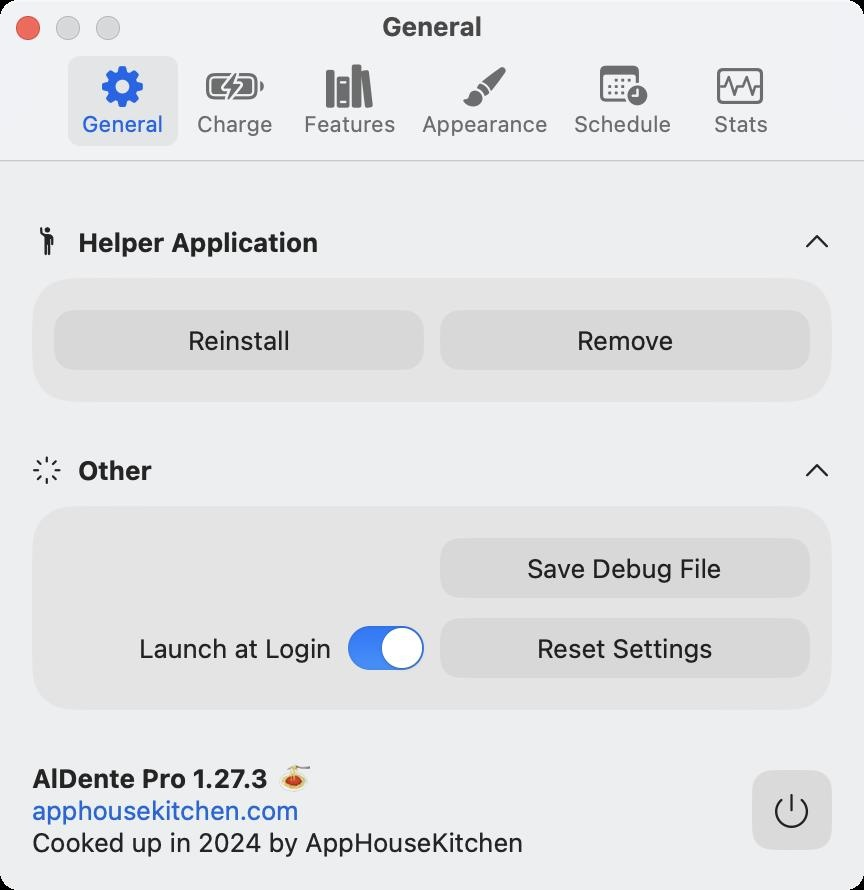
Accessibility tree:
{"name": "General", "role": "AXWindow", "description": null, "role_description": "standard window", "value": null, "position": "540.00;251.00", "size": "432;445", "children": [{"name": null, "role": "AXGroup", "description": null, "role_description": "group", "value": null, "position": "0.00;80.50", "size": "432;364", "children": [{"name": null, "role": "AXImage", "description": "Taxi", "role_description": "image", "value": null, "position": "20.00;113.50", "size": "7;14", "children": []}, {"name": null, "role": "AXStaticText", "description": null, "role_description": "text", "value": "Helper Application", "position": "39.00;112.75", "size": "120;16", "children": []}, {"name": null, "role": "AXImage", "description": "Control", "role_description": "image", "value": null, "position": "403.00;117.50", "size": "12;6", "children": []}, {"name": null, "role": "AXButton", "description": "Reinstall", "role_description": "button", "value": null, "position": "27.00;155.00", "size": "185;30", "children": []}, {"name": null, "role": "AXButton", "description": "Remove", "role_description": "button", "value": null, "position": "220.00;155.00", "size": "185;30", "children": []}, {"name": null, "role": "AXImage", "description": "Click", "role_description": "image", "value": null, "position": "16.50;228.00", "size": "14;14", "children": []}, {"name": null, "role": "AXStaticText", "description": null, "role_description": "text", "value": "Other", "position": "39.00;227.00", "size": "37;16", "children": []}, {"name": null, "role": "AXImage", "description": "Control", "role_description": "image", "value": null, "position": "403.00;232.00", "size": "12;6", "children": []}, {"name": null, "role": "AXButton", "description": "Save Debug File", "role_description": "button", "value": null, "position": "220.00;269.00", "size": "185;30", "children": []}, {"name": null, "role": "AXStaticText", "description": null, "role_description": "text", "value": "Launch at Login", "position": "69.50;316.00", "size": "96;16", "children": []}, {"name": null, "role": "AXCheckBox", "description": null, "role_description": "switch", "value": 1, "position": "174.00;313.00", "size": "38;22", "children": []}, {"name": null, "role": "AXButton", "description": "Reset Settings", "role_description": "button", "value": null, "position": "220.00;309.00", "size": "185;30", "children": []}, {"name": null, "role": "AXStaticText", "description": null, "role_description": "text", "value": "AlDente Pro 1.27.3 🍝", "position": "16.00;381.00", "size": "140;16", "children": []}, {"name": null, "role": "AXButton", "description": "apphousekitchen.com", "role_description": "button", "value": null, "position": "16.00;397.00", "size": "134;16", "children": []}, {"name": null, "role": "AXStaticText", "description": null, "role_description": "text", "value": "Cooked up️ in 2024 by AppHouseKitchen", "position": "16.00;413.00", "size": "246;16", "children": []}, {"name": null, "role": "AXButton", "description": "Power", "role_description": "button", "value": null, "position": "376.00;385.00", "size": "40;40", "children": []}]}, {"name": null, "role": "AXToolbar", "description": null, "role_description": "toolbar", "value": null, "position": "0.00;28.00", "size": "432;52", "children": [{"name": "General", "role": "AXButton", "description": null, "role_description": "button", "value": null, "position": "34.00;28.00", "size": "55;52", "children": []}, {"name": "Charge", "role": "AXButton", "description": null, "role_description": "button", "value": null, "position": "90.00;28.00", "size": "55;52", "children": []}, {"name": "Features", "role": "AXButton", "description": null, "role_description": "button", "value": null, "position": "146.00;28.00", "size": "58;52", "children": []}, {"name": "Appearance", "role": "AXButton", "description": null, "role_description": "button", "value": null, "position": "205.00;28.00", "size": "75;52", "children": []}, {"name": "Schedule", "role": "AXButton", "description": null, "role_description": "button", "value": null, "position": "281.00;28.00", "size": "61;52", "children": []}, {"name": "Stats", "role": "AXButton", "description": null, "role_description": "button", "value": null, "position": "343.00;28.00", "size": "55;52", "children": []}]}, {"name": null, "role": "AXButton", "description": null, "role_description": "close button", "value": null, "position": "7.00;6.00", "size": "14;16", "children": []}, {"name": null, "role": "AXButton", "description": null, "role_description": "zoom button", "value": null, "position": "47.00;6.00", "size": "14;16", "children": [{"name": null, "role": "AXGroup", "description": null, "role_description": "group", "value": null, "position": "47.00;6.00", "size": "14;16", "children": []}]}, {"name": null, "role": "AXButton", "description": null, "role_description": "minimize button", "value": null, "position": "27.00;6.00", "size": "14;16", "children": []}, {"name": null, "role": "AXStaticText", "description": null, "role_description": "text", "value": "General", "position": "189.00;5.00", "size": "55;16", "children": []}]}